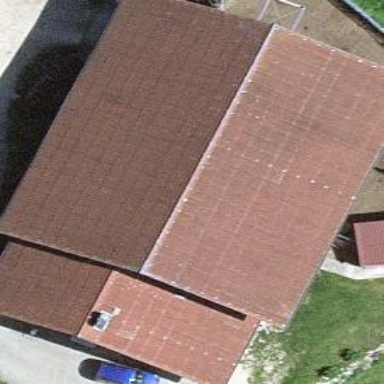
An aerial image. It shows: Farm building.